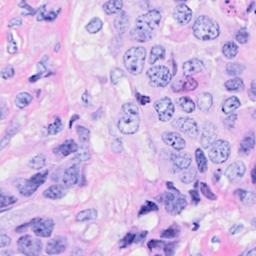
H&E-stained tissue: Breast